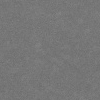
Atmospheric dust classification: dusty